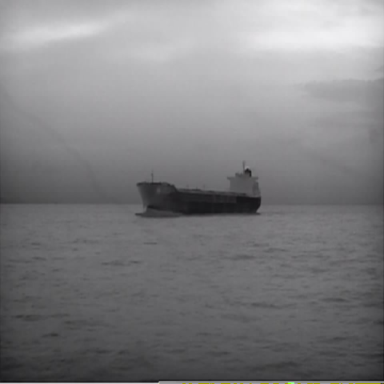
There is a liner in the infrared image.